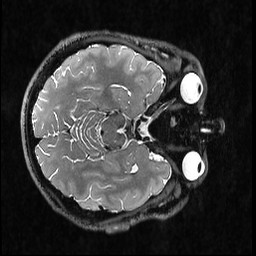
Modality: T2w
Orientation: axial
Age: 26
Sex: male
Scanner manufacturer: ge
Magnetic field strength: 3 T
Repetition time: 3.202 s
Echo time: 0.06456 s